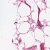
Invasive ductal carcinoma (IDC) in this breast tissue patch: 0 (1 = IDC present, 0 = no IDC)